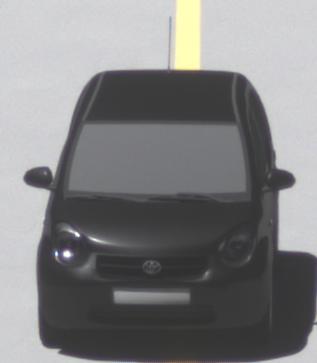
Make: Toyota
Model: Passo
Detailed model: Toyota Passo X Yururi
Model produced from: 2010
Model produced until: 2016
Doors: 5
Color: black
Road condition: dry road
Daytime: midday
Contrast: high contrast